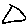
Label: triangle